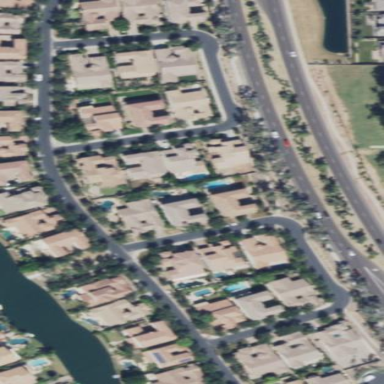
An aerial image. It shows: Residential area within neighborhood.